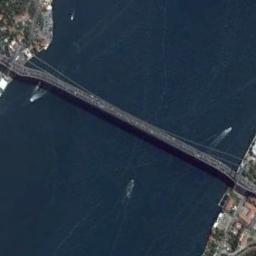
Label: bridge